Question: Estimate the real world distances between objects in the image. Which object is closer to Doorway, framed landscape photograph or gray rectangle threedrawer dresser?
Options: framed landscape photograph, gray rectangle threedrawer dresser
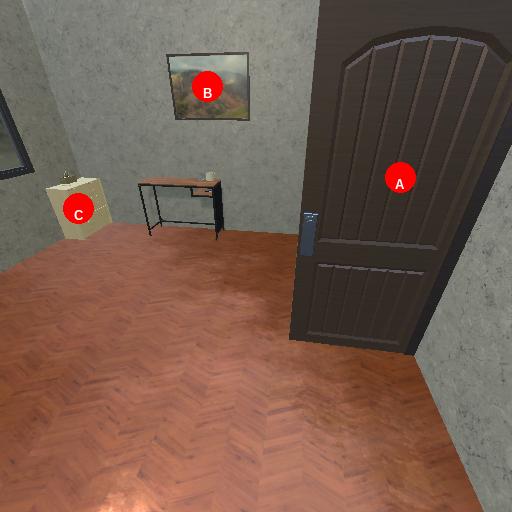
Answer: framed landscape photograph